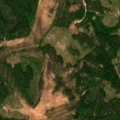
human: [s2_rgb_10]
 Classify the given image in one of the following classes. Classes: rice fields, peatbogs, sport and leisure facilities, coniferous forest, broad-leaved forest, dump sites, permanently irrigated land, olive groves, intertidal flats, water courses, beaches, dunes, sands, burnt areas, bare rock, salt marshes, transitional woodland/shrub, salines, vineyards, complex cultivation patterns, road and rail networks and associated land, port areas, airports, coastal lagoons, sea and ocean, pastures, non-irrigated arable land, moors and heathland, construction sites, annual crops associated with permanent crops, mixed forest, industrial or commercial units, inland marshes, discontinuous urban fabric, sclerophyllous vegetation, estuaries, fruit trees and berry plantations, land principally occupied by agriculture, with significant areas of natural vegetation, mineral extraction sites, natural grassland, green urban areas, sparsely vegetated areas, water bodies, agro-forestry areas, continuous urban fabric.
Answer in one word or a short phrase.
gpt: coniferous forest, mixed forest, transitional woodland/shrub